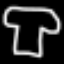
Label: mushroom